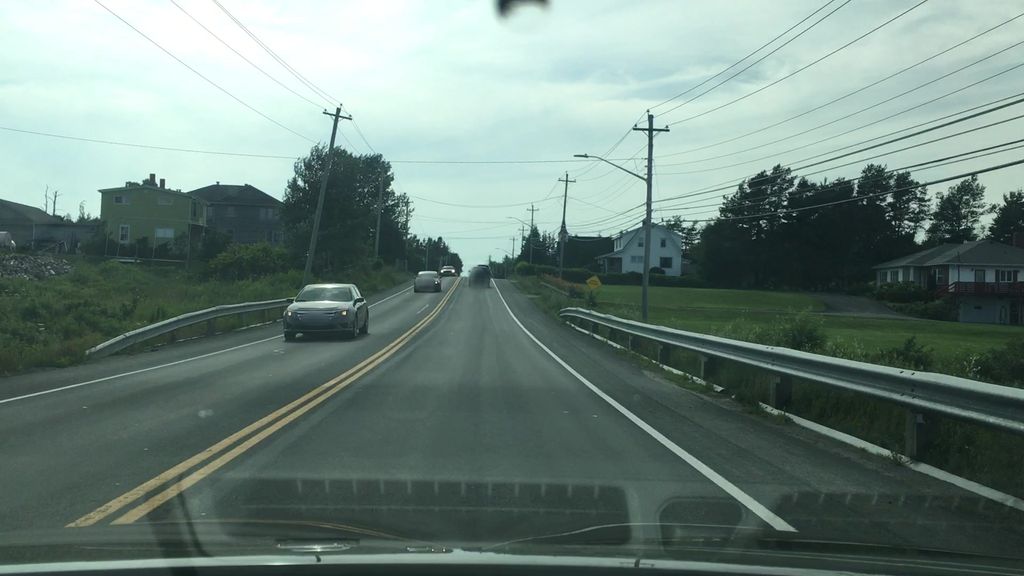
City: halifax